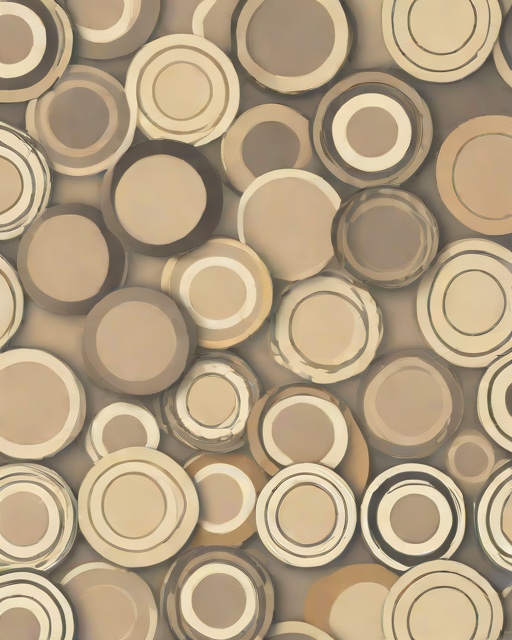
Category: Sympathy